Question: I create a report and I use list which contains a 'text box(=Fields!st_crscls.Value)' ,and a Table.
I group by a parameter. But I note that 'the textbox' appears only in the !
All the subsequent pages have no 'textbox'.

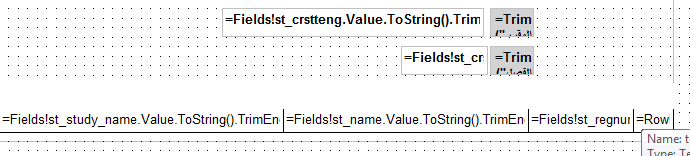
Answer: Textboxes don't repeat on their own.
To have a textbox repeat, it should be contained in an repeating item, such as the rows of a table.
From your formula, it sounds like this belongs either in the summary row for a grouping, or in a row in the details group, and you should set the properties of the appropriate group to start a new page on each instance.
Another possibility is to add a Page Header to your report, and place the text box there.
More details on group headers at the top of each page:
Sounds like you just need to display the Group summary row (also called a Total row) on each page. Also sounds like your groups won't span more than one page.
First make sure that you have a Group Total or Summary row.

Then make sure you have a page break between each instance of the group. Sounds like you've already got this, but I would use this setting:

Now the row of the table with '[ClassName]' will always be at the top of a page.
If your groups might span pages, than follow the instructions here.
<URL>